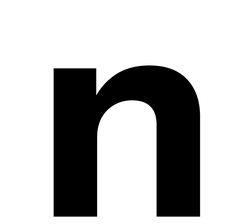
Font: InstrumentSans_Bold